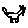
Label: cat